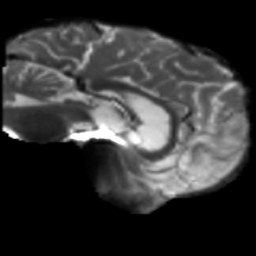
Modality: T2w
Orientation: sagittal
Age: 58
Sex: male
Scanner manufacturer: siemens
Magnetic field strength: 3 T
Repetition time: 5.47 s
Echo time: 0.0854 s